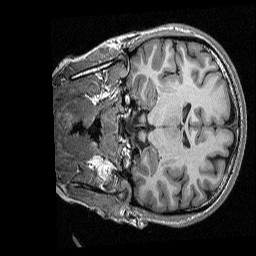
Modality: T1w
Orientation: coronal
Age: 24
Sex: female
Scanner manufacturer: siemens
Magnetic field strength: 3 T
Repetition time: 2.3 s
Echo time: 0.00298 s